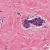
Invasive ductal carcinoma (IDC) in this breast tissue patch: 0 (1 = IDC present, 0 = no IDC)